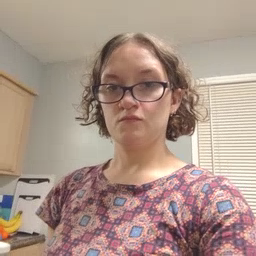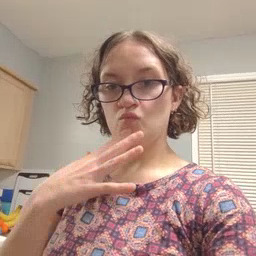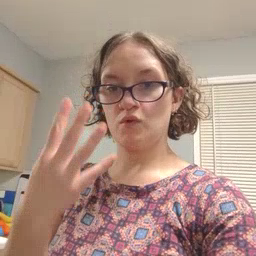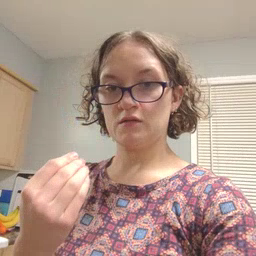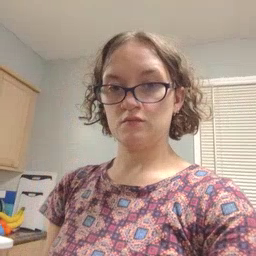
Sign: wet